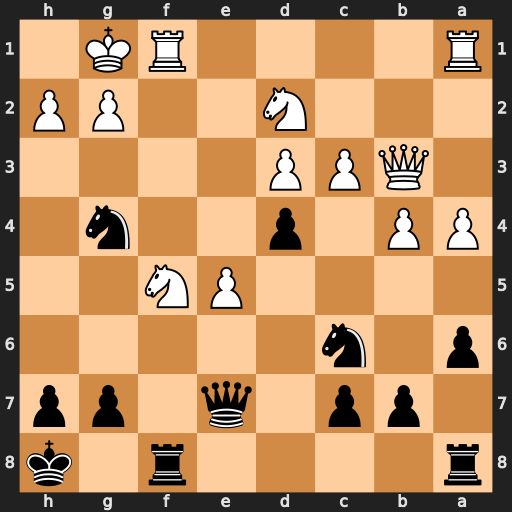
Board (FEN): r4r1k/1pp1q1pp/p1n5/4PN2/PP1p2n1/1QPP4/3N2PP/R4RK1
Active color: b
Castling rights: -
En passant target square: -
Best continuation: Qxe5 Nf3 Qxf5